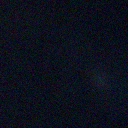
Screen state: off